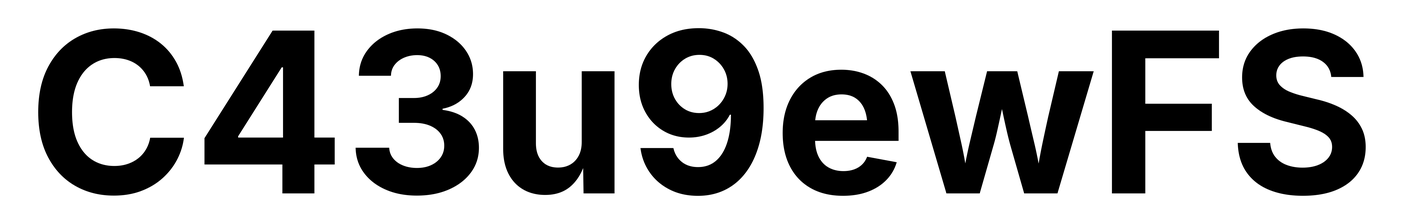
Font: Inter_Bold